Aerial crown-view tile of a tropical tree (Barro Colorado Island, Panama), acquired 20250818:
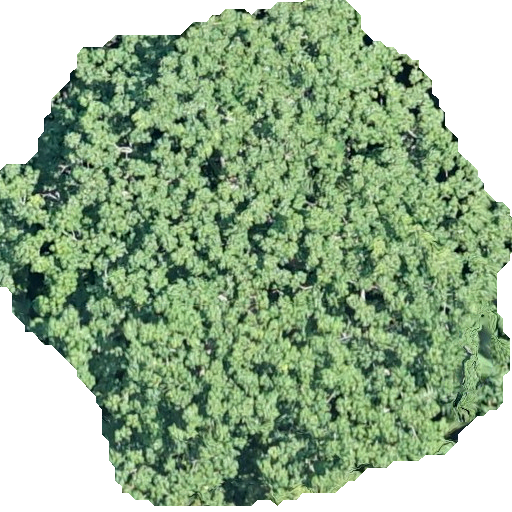
Species: Pseudobombax septenatum
GBIF accepted scientific name: Pseudobombax septenatum
Crown area: 283.759 m²